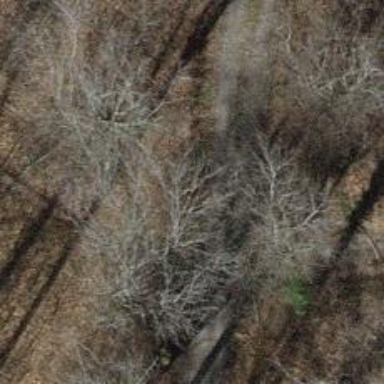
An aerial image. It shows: Dirt path with tracktype grade5.